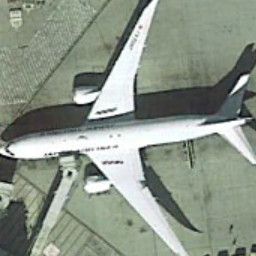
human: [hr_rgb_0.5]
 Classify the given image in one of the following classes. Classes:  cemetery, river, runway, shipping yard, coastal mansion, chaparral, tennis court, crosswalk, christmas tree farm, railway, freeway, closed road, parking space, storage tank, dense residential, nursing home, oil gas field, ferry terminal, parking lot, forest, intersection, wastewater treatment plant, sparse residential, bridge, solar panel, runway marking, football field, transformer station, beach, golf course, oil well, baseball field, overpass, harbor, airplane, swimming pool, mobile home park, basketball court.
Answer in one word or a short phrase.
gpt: airplane